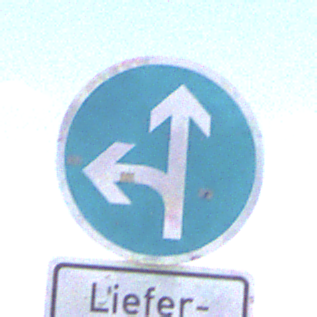
Verkehrszeichen: VorgeschriebeneFahrtrichtungGeradeausOderLinks
Zusatzzeichen unten: BesondereFahrzeugeUndTransportgueter5
Umgebung: Outdoor, Nature
Tageszeit: Midday
Wetter: PartlyCloudy
Licht: Natural
Jahreszeit: NotSpecified
Kontrast: HighContrast